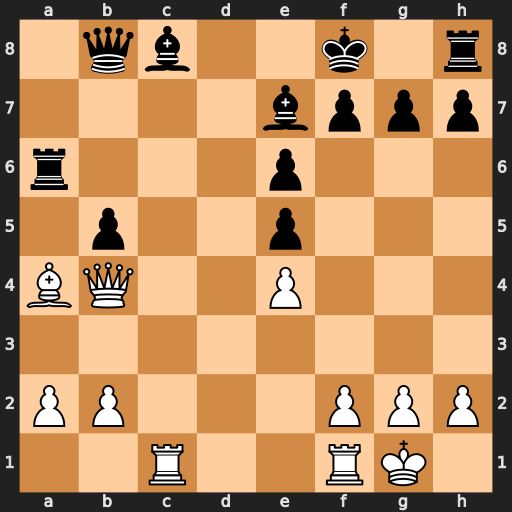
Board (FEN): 1qb2k1r/4bppp/r3p3/1p2p3/BQ2P3/8/PP3PPP/2R2RK1
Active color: w
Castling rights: -
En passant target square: -
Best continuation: Qxb5 Bb7 Rc7 Rxa4 Rxb7